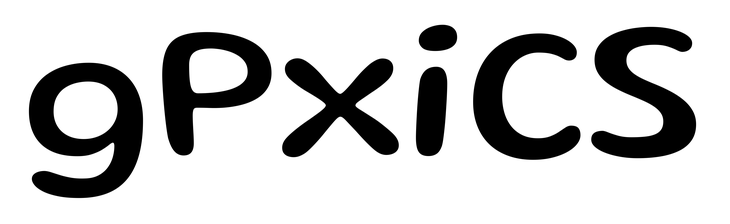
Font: Gluten_Regular